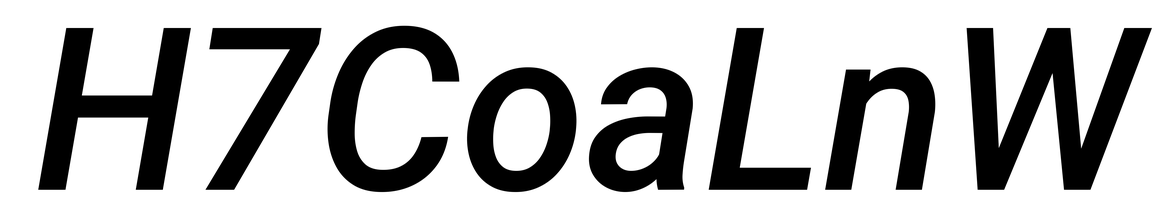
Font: Roboto-Italic_Medium_Italic